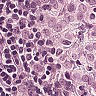
Metastatic tissue present: yes